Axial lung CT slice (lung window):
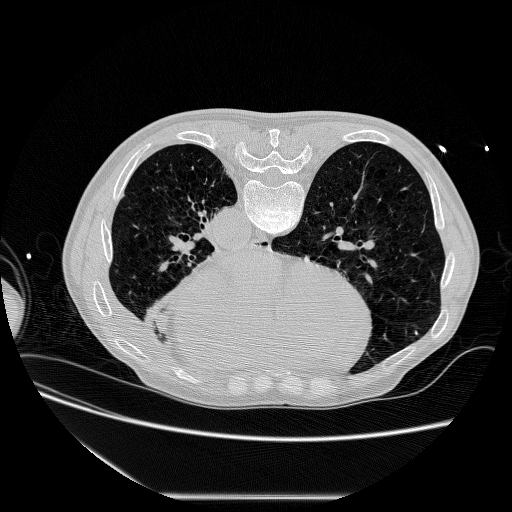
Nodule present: no